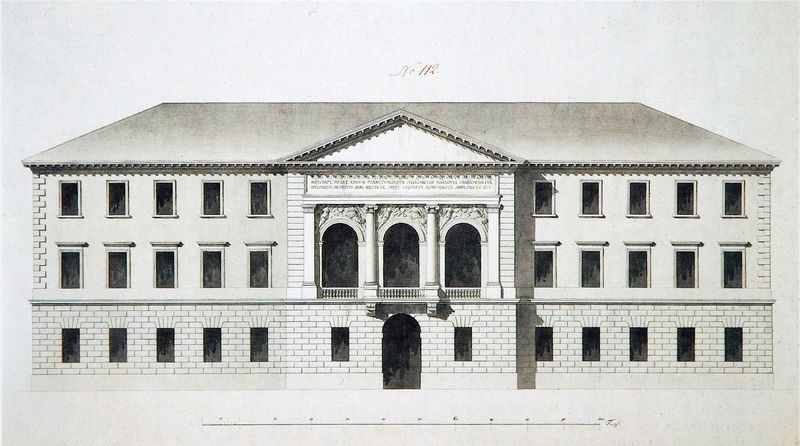
Titel: Stadtpalais, Aufriss der Hauptfassade (Projekt II)
Künstler: Carl von Fischer
Standort: München
Institution: Architektursammlung der Technischen Universität
Schlagwörter: dunkel, schatten, weiß, dreieck, stadt, fenster, grau, hell, licht, schmuck, schwarz, skizze, säule, säulen, tür, zeichnung, dach, gebäude, haus, schloss, beige, wand, architektur, stein, steine, bild, brüstung, kirche, strick, drei, klassizismus, blatt, front, deutschland, balkon, schrift, papier, leiste, düster, ansicht, bogen, fassade, giebel, mauer, ziegel, grafik, graphik, backstein, empore, pilaster, rundbogen, tafel, symmetrie, inschrift, ornamente, piano, stuck, geländer, tor, balkone, galerie, foto, bögen, eingang, fugen, laviert, tusche, loggia, burg, münchen, balustrade, mauerwerk, stich, gross, schwarzweiß, text, strich, bleistift, entwurf, kapitelle, fries, aussenansicht, dreiecksgiebel, portal, rustika, villa, sims, gesims, risalit, zahl, ziffer, romantisch, ionisch, portikus, antik, griechisch, rundbögen, gärtner, etagen, geschosse, plan, ballustrade, tempel, pavillon, basis, absatz, stockwerke, rennaissance, dyptichon, nummer, lavierung, römisch, klassisch, geschoss, klenze, klassizistisch, backsteine, grundriss, palais, massstab, aufriss, tympanon, etage, dreigeschossig, piano nobile, fenste, thympanon, rustica, ziegelmauer, dreieckgiebel, lageplan, first, halbsäulen, bossen, saulen, portikusmotiv, skala, ecksteine, masstab, rustifizierung, maße, bossenwerk, balustarde, eckpilater, gesoms, leite, ludwigsstraße, no 112, no. 112, piano noblie, rint, stadtschloss, volutenkapitelle, vorderfrontf, baluster, boge, außenfassade, meißeln, rämisch, facade, no, 112, bznner, rehie, freskjo, nr.112, nr